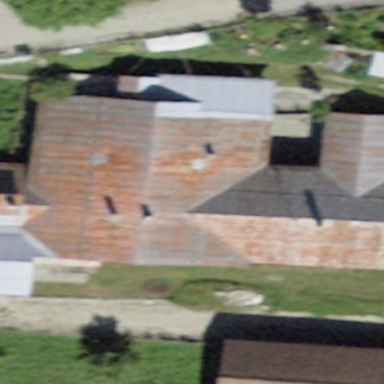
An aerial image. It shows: Farm building.